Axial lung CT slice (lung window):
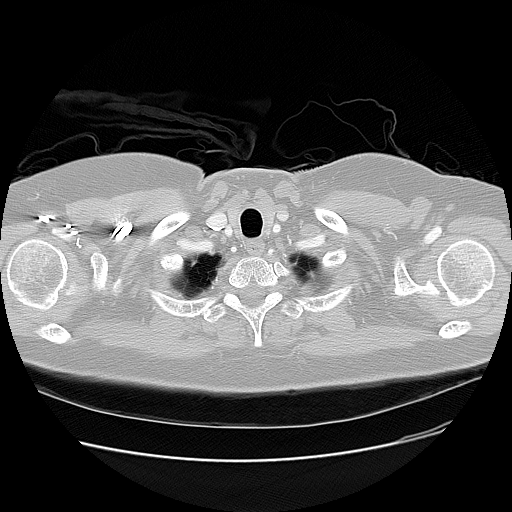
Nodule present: no